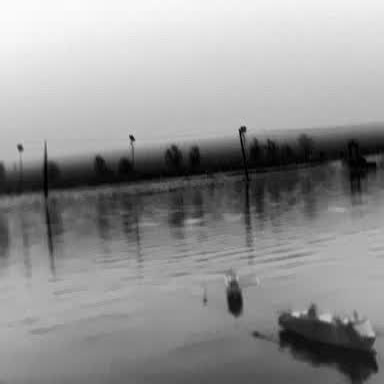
There are two objects shown in the infrared image, including a container_ship, and a liner.